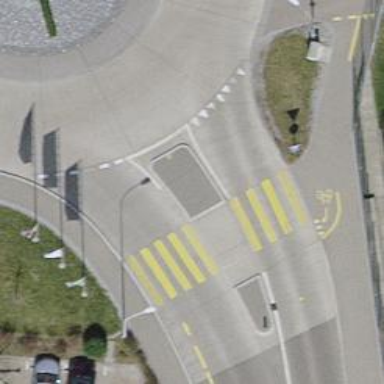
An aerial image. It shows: Marked crossing with pedestrian island.